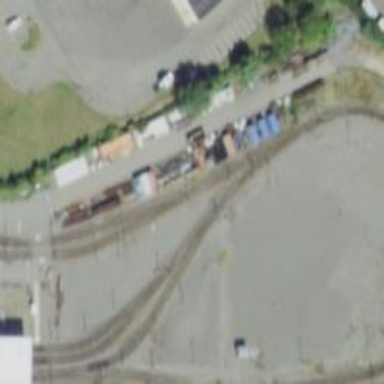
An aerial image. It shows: Light rail service yard with electrified contact lines.